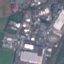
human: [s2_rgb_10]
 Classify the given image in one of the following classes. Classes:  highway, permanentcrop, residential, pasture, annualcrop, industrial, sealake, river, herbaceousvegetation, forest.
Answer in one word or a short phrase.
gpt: Industrial